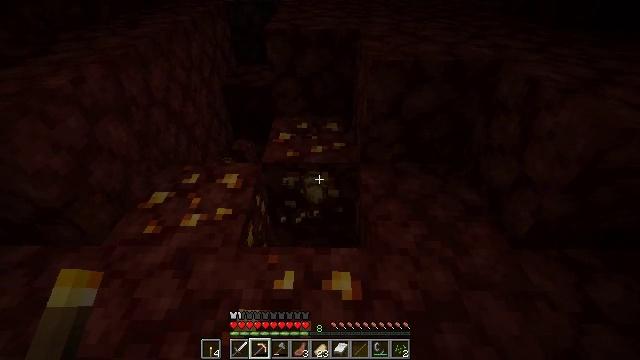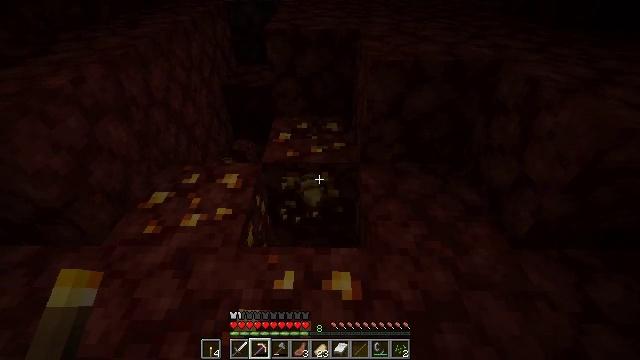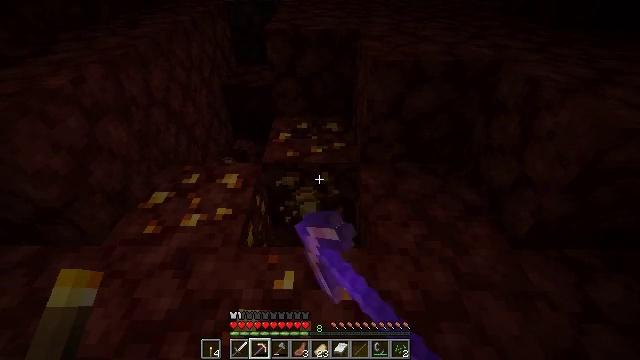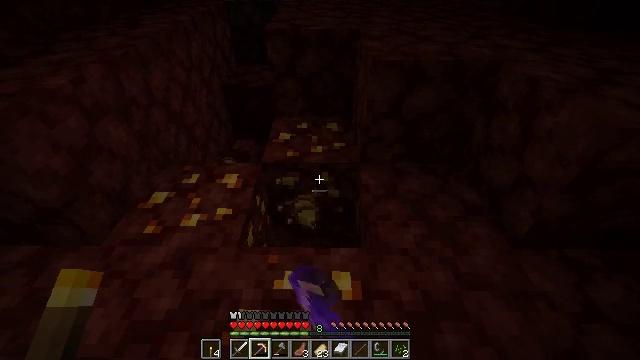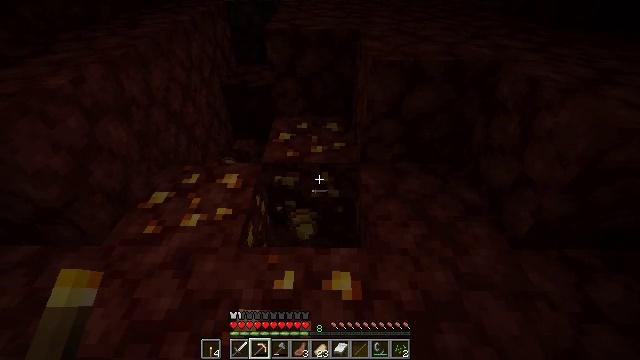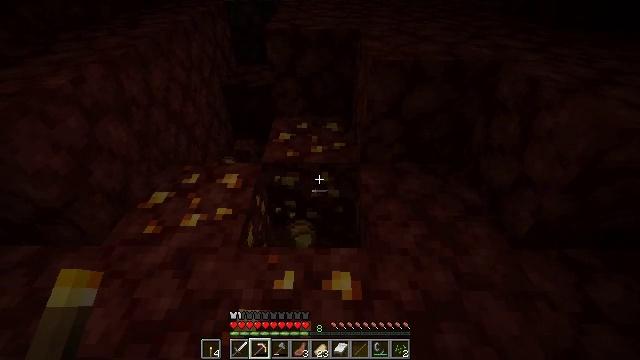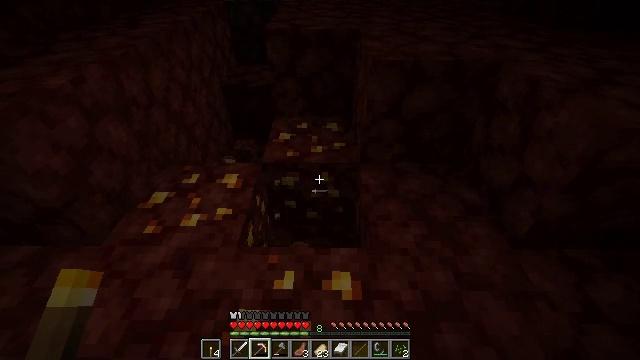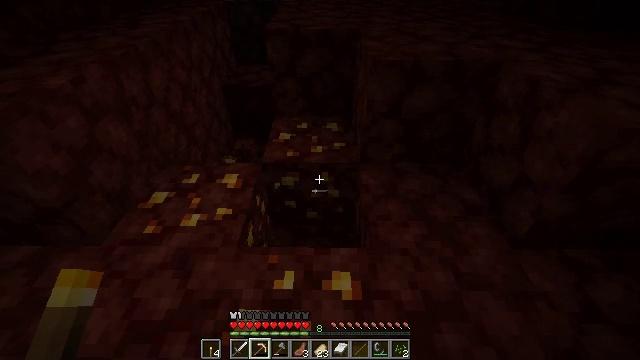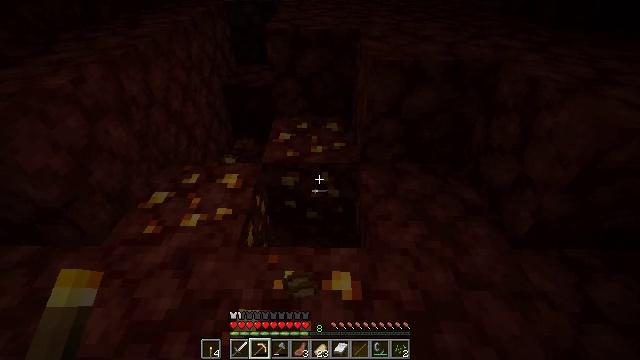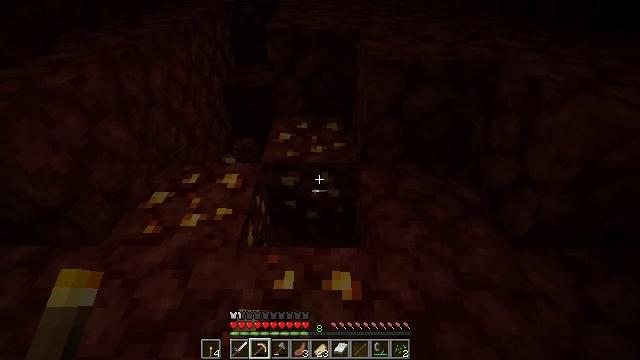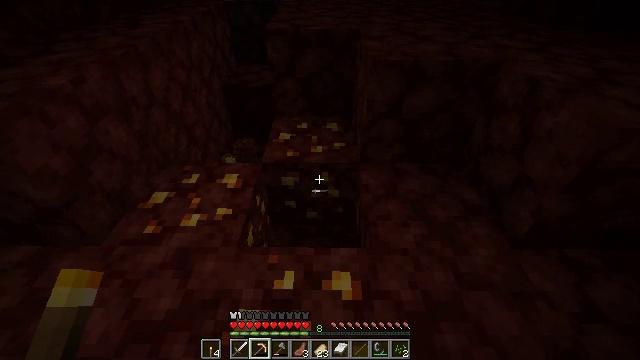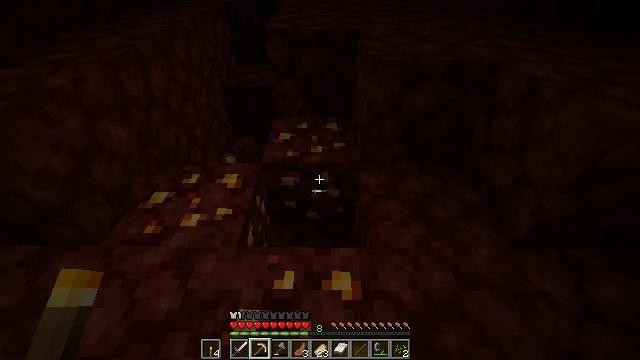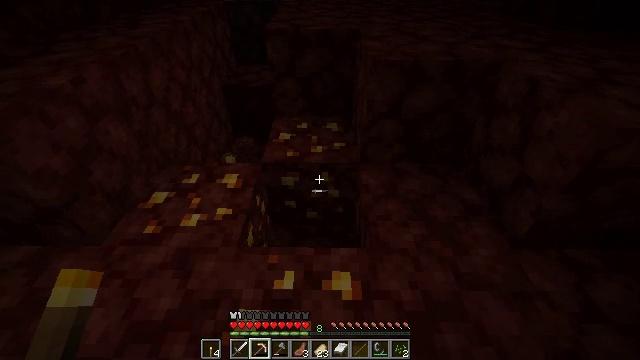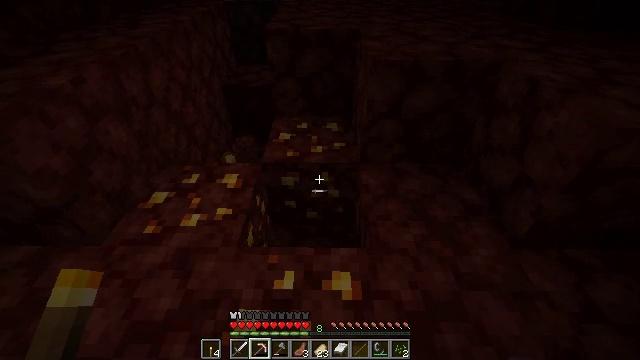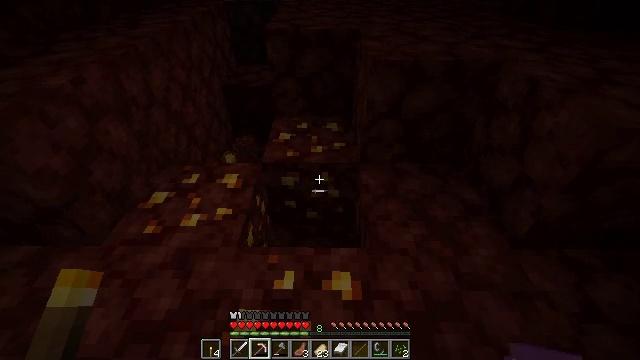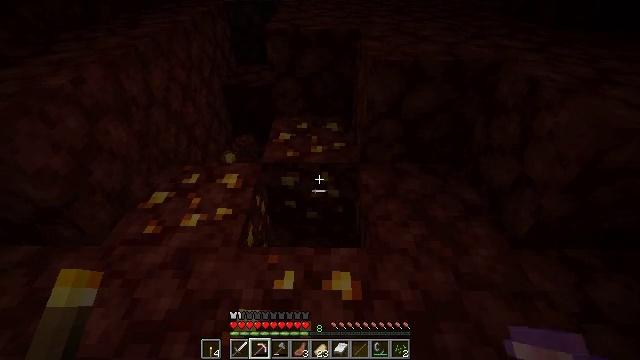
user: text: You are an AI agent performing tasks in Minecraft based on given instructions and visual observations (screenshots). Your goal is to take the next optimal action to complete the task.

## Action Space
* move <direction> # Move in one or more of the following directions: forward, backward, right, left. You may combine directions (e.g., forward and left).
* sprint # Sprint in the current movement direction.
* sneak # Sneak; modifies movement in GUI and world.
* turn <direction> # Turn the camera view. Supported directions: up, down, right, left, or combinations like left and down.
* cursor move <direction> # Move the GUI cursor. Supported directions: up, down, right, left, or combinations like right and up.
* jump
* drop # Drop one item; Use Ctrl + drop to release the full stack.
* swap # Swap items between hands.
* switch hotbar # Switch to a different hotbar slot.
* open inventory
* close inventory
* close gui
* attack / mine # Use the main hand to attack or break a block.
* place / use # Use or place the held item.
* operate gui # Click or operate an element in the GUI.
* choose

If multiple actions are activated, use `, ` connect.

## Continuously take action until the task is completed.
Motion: motion action
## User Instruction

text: Gather nether gold ore using a pickaxe.
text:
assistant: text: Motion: attack / mine
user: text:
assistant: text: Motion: attack / mine
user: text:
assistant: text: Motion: no_op
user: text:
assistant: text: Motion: no_op
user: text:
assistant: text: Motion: no_op
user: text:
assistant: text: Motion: no_op
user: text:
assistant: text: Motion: no_op
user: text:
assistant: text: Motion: no_op
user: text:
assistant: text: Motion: no_op
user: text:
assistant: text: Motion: no_op
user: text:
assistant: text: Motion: no_op
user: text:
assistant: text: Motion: no_op
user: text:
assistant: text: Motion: no_op
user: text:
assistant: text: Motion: no_op
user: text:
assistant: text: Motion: no_op
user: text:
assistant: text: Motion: no_op
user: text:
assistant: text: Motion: no_op
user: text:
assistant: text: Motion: no_op
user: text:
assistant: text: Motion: no_op
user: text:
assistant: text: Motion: turn down
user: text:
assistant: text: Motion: turn down
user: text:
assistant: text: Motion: no_op
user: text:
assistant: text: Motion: no_op
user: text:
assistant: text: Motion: no_op
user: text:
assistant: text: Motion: no_op
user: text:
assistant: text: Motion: no_op
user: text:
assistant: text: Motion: turn down
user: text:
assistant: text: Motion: turn down, attack / mine
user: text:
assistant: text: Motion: turn down, attack / mine
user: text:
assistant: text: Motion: turn down, attack / mine